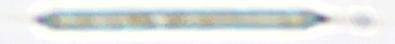
Label: Rhizosolenia